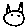
Label: cat